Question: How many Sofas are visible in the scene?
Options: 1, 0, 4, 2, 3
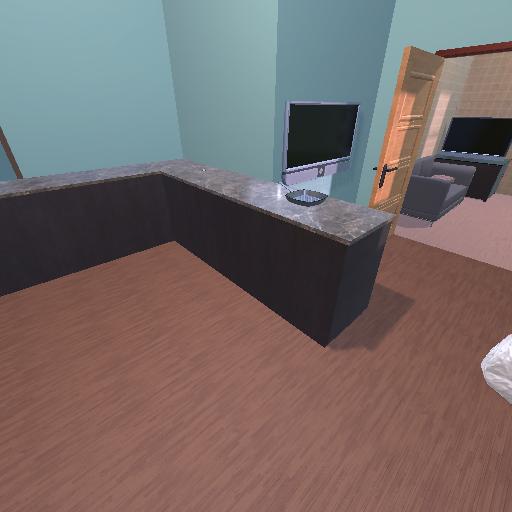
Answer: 1